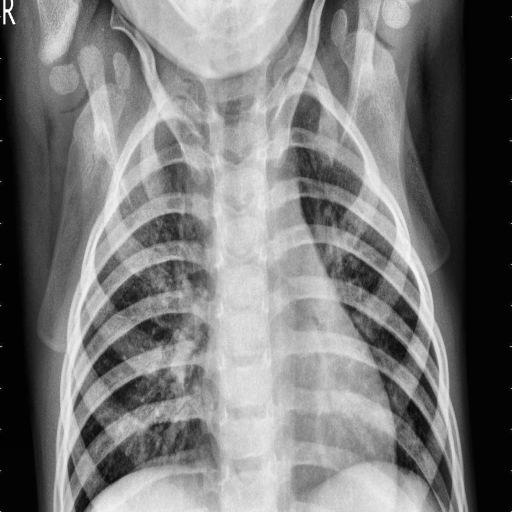
Finding: PNEUMONIA